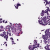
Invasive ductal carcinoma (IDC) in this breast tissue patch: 1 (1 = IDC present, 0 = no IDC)